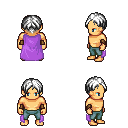
a pixel art fantasy rpg character, male body template, human, tanned skin, lavender cape, teal pants, white parted hairstyle, leather bracers, four views (front, back, left, right), 2x2 character sprite sheet, small pixel art, hard edges, no anti-aliasing